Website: bh-photo
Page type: receipt
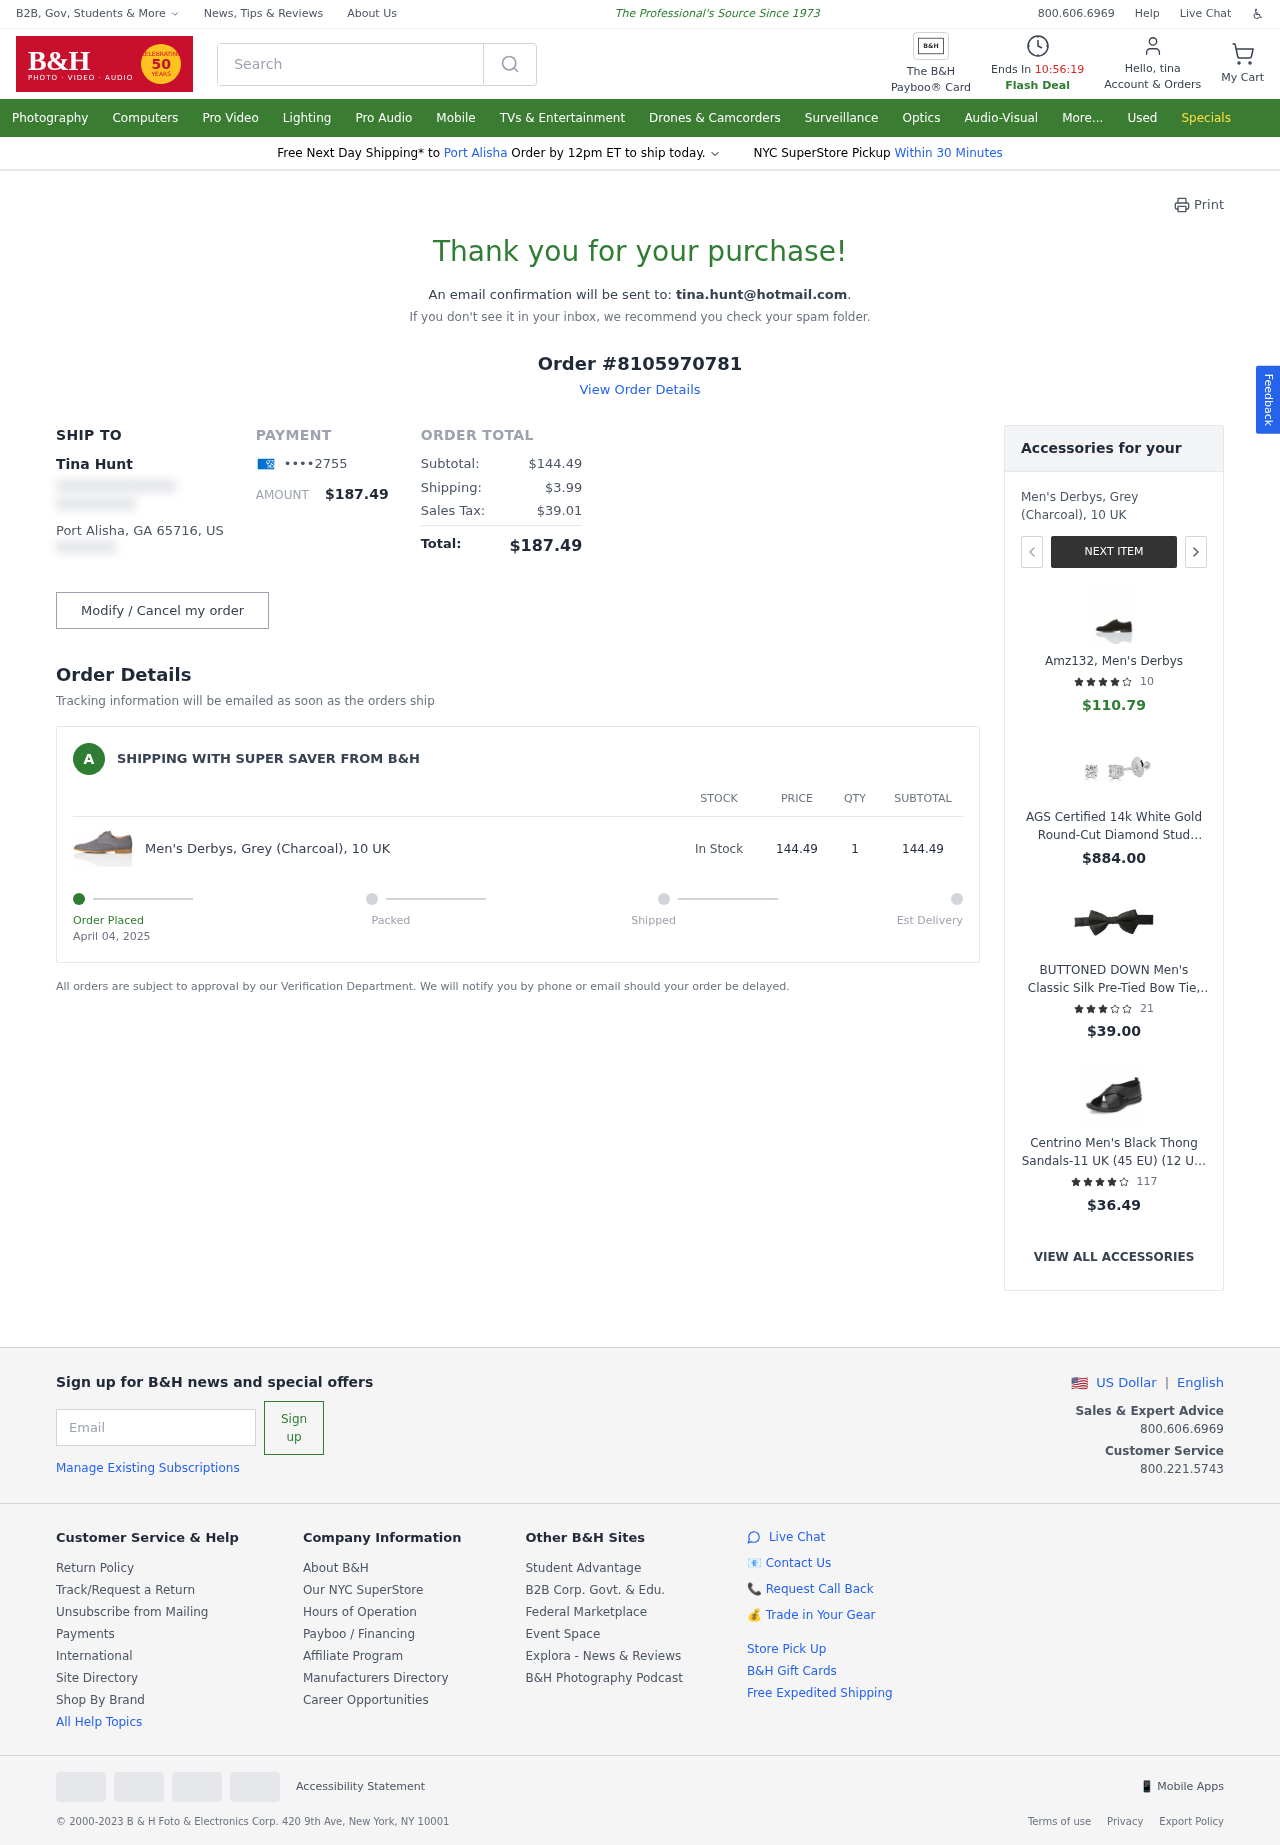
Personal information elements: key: PII_CARD_LAST4
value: ••••2755
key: PII_CITY
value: Port Alisha
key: PII_EMAIL
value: tina.hunt@hotmail.com
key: PII_FIRSTNAME
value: tina
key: PII_FULLNAME
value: Tina Hunt
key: PII_CITY_STATE_ZIP
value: Port Alisha, GA 65716
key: PII_COUNTRY_CODE
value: US
Product elements: key: PRODUCT1_NAME
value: Men's Derbys, Grey (Charcoal), 10 UK
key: PRODUCT1_PRICE
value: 144.49
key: PRODUCT1_QUANTITY
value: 1
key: PRODUCT2_NAME
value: Amz132, Men's Derbys
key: PRODUCT2_NUM_RATINGS
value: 10
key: PRODUCT2_PRICE
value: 110.79
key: PRODUCT2_RATING
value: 4.8
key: PRODUCT3_NAME
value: AGS Certified 14k White Gold Round-Cut Diamond Stud Earrings (1cttw, K-L Color, I1-I2 Clarity)
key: PRODUCT3_PRICE
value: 884
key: PRODUCT4_NAME
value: BUTTONED DOWN Men's Classic Silk Pre-Tied Bow Tie, solid black, One Size
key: PRODUCT4_NUM_RATINGS
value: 21
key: PRODUCT4_PRICE
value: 39
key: PRODUCT4_RATING
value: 3.6
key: PRODUCT5_NAME
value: Centrino Men's Black Thong Sandals-11 UK (45 EU) (12 US) (5901-01)
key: PRODUCT5_NUM_RATINGS
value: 117
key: PRODUCT5_PRICE
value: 36.49
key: PRODUCT5_RATING
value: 4.7
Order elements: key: ORDER_ID
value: Order #8105970781
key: ORDER_TOTAL
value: $187.49
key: ORDER_SUBTOTAL
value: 144.49
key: ORDER_SUBTOTAL
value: $144.49
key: ORDER_SHIPPING_COST
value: $3.99
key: ORDER_TAX
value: $39.01
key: ORDER_DATE
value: April 04, 2025
Search elements: key: HEADER_SEARCH
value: Search